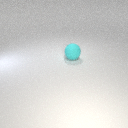
large cyan rubber sphere